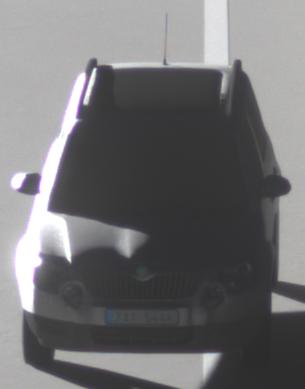
Make: Skoda
Model: Yeti 1.2 TSI
Detailed model: Yeti
Model produced from: 2009/11
Model produced until: 2011/10
Doors: 5
Color: white
Road condition: dry road
Daytime: sunrise or sunset
Contrast: high contrast